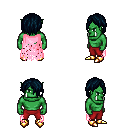
a pixel art fantasy rpg character, male body template, orc, green skin, pink tattered cape, red pants, raven bangs hairstyle, gold boots, four views (front, back, left, right), 2x2 character sprite sheet, small pixel art, hard edges, no anti-aliasing